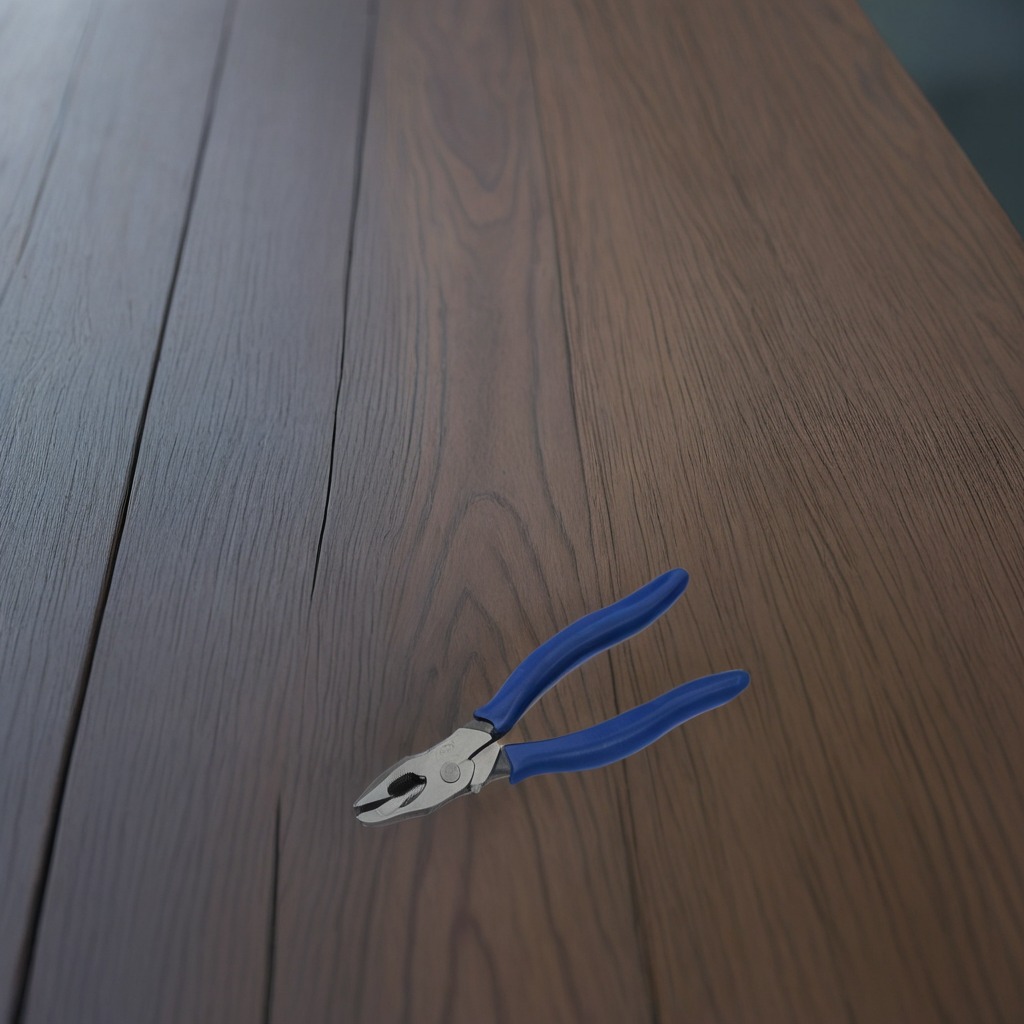
A plier is lying on the table.